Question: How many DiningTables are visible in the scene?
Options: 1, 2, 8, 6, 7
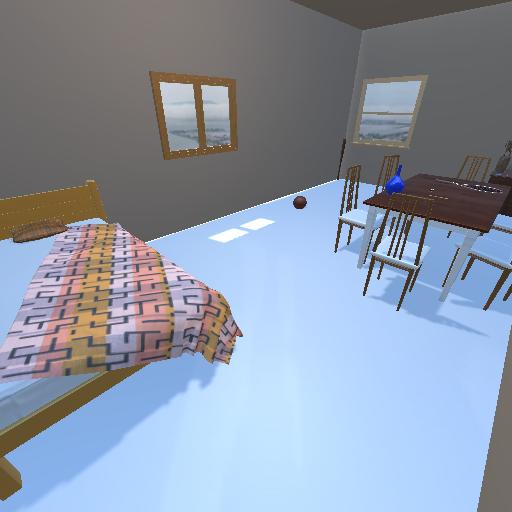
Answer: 1